Interaction volume radius: 5 \u00c5
Interaction volume height: 30 \u00c5
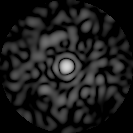
Disorder parameter: 0.8084